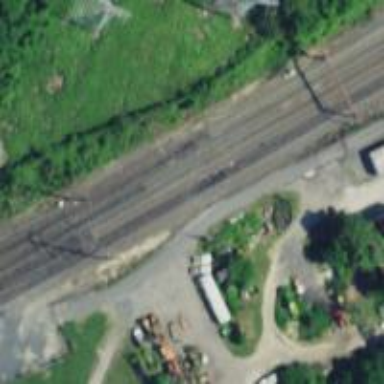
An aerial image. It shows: Railway track with contact lines for electrification.